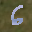
Label: 6